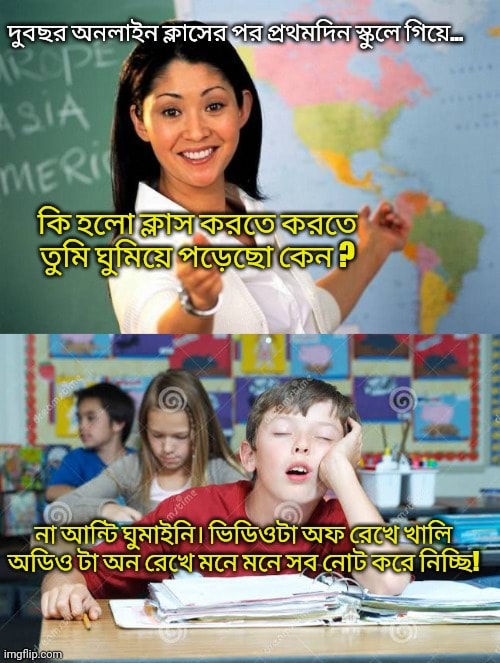
Text: দুবছর অনলাইন ক্লাসের পর প্রথমদিন স্কুলে গিয়ে, কি হলো ক্লাস করতে করতে তুমি ঘুমিয়ে পড়ছো কেন? না আন্টি ঘুমাইনি, ভিডিওটা অফ করে রেখে খালি অডিওটা অন রেখে মনে মনে সব নোট করে নিচ্ছি
Label: Non Hate